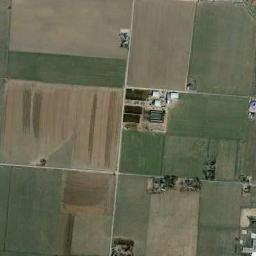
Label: rectangular_farmland